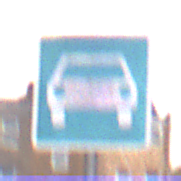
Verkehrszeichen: Kraftfahrstrasse
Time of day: MorningAfternoon
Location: Outdoor (Urban)
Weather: Overcast
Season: NotSpecified
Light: Natural